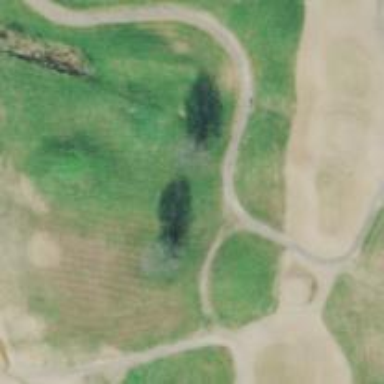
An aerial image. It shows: Path for both roads and golfers.